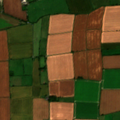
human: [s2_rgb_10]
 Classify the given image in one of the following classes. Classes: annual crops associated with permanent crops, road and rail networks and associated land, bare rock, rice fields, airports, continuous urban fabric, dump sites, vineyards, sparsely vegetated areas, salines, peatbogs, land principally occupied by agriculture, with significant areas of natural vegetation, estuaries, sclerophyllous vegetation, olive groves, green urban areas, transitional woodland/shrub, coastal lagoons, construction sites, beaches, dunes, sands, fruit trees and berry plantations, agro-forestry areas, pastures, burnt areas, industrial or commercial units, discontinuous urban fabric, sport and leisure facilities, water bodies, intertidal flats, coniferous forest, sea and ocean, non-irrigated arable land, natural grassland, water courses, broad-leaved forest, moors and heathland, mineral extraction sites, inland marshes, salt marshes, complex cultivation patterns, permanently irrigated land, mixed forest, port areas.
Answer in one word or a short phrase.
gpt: non-irrigated arable land, pastures